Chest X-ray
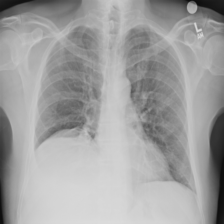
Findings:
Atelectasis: positive
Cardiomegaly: negative
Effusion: negative
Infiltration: negative
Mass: negative
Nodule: negative
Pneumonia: negative
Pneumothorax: negative
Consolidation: negative
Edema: negative
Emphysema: negative
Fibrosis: negative
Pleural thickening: negative
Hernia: negative